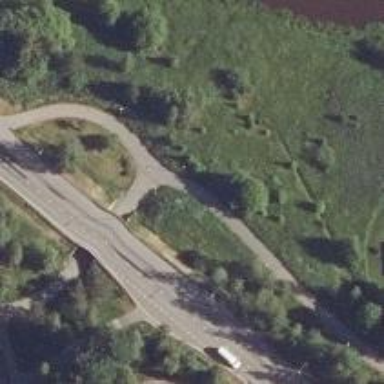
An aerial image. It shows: Asphalt cycleway.